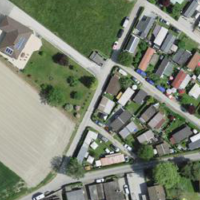
EUNIS habitat code: 53
Species observed at this site:
Larinioides sclopetarius